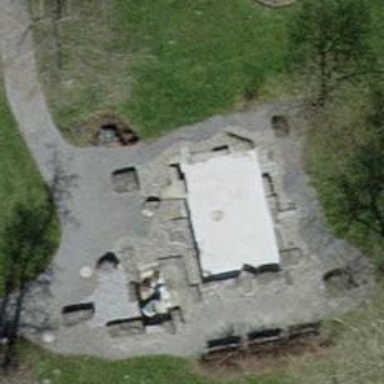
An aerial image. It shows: Fountain.